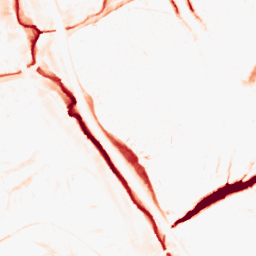
Category: morphological
Decomposition family: tophat
Decomposition parameters: size: 10
mode: black
Upsampling method: linear_exact
Upsampling parameters: scale: 8
Upsampling scale: 8